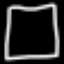
Label: square